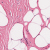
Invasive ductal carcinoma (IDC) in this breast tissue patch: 0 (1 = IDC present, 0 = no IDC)